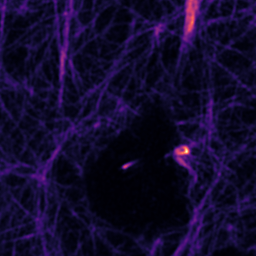
Label: Super-resolution F-actin image